Field crop: maize
Growth stage: 1
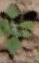
Species: datura